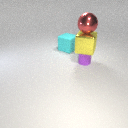
large yellow metal cube below large red metal sphere